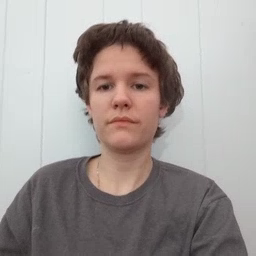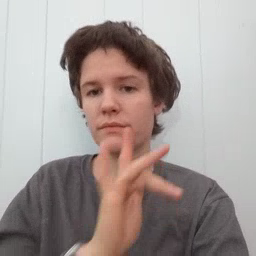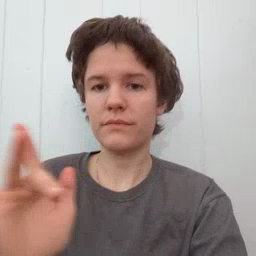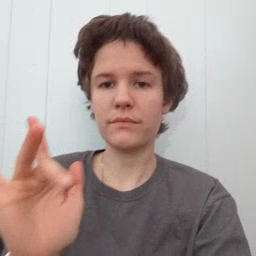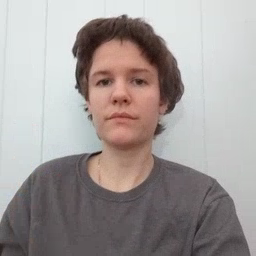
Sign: empty